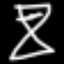
Label: hourglass